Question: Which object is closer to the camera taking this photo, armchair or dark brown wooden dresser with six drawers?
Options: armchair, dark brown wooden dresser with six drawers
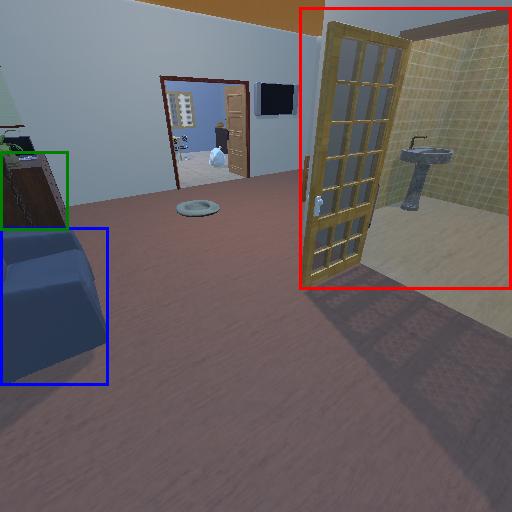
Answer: armchair